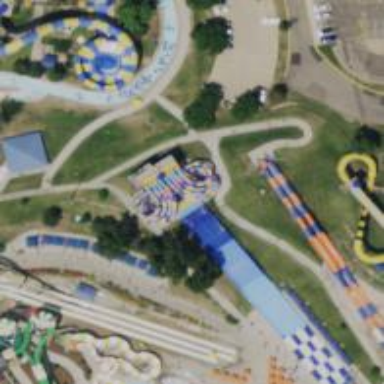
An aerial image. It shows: Water slide attraction.